Question: I am trying to insert in database Ms Access 2007 . First i get all the file name from folder then copy that file name in database .Here is my Database screenshot.

This is my code
'''
string some = "Nothing";
Response.Write(v);
string[] filePaths = Directory.GetFiles(Server.MapPath("~/Gallery/GalleryImage/" + v));
int a =0;
OleDbCommand cmd = new OleDbCommand();
OleDbConnection mycon = new OleDbConnection();
mycon.ConnectionString = @"Provider=Microsoft.ACE.OLEDB.12.0;Data Source=C:\Users\AGENTJ.AGENTJ-PC\Documents\Visual Studio 2010\WebSites\mfaridalam\App_Data\mfaridalam1.accdb";
cmd = mycon.CreateCommand();
mycon.Open();
foreach (string item in filePaths)
{
a++;
string filename = Path.GetFileName(item);
string ips = 00 + a.ToString();
cmd.CommandText = "INSERT INTO [Image] ([Image],[Sort],[Created],[Albumid],[Description],[title])VALUES(" + filename + "," + ips + "," + some + "," +
v + "," + some + "," + some + ");";
int temp = cmd.ExecuteNonQuery();
if (temp > 0)
{
Response.Write("Writing is complete, Success!");
}
else
{
Response.Write("Application Error, Try Again!");
}
Response.Write(filename+ "<br/>");
}
mycon.Close();
cmd.Dispose();
mycon.Dispose();
'''
I am Getting this error
'''
No value given for one or more required parameters.
'''
In line Line 42: int temp = cmd.ExecuteNonQuery();
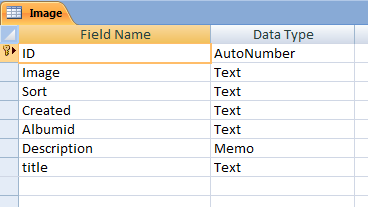
Answer: If you had used a parameterized query this error would never be seen. The problem is in your string concatenation that lacks of quotes around the string passed for the values in every text/memo field present in your table.
A parameterized query could require more typing but is more readable and will avoid error in parsing values for strings, dates, decimals etc.... (and that big problem called Sql Injection )
'''
cmd.CommandText = "INSERT INTO [Image] ([Image],[Sort],[Created],[Albumid]," +
"[Description],[title])VALUES(?,?,?,?,?,?)";
cmd.Parameters.AddWithValue("@p1",filename);
cmd.Parameters.AddWithValue("@p2",ips);
cmd.Parameters.AddWithValue("@p3",some);
cmd.Parameters.AddWithValue("@p4",v);
cmd.Parameters.AddWithValue("@p5",some);
cmd.Parameters.AddWithValue("@p6",some);
int temp = cmd.ExecuteNonQuery();
'''